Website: lowes
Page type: review-order
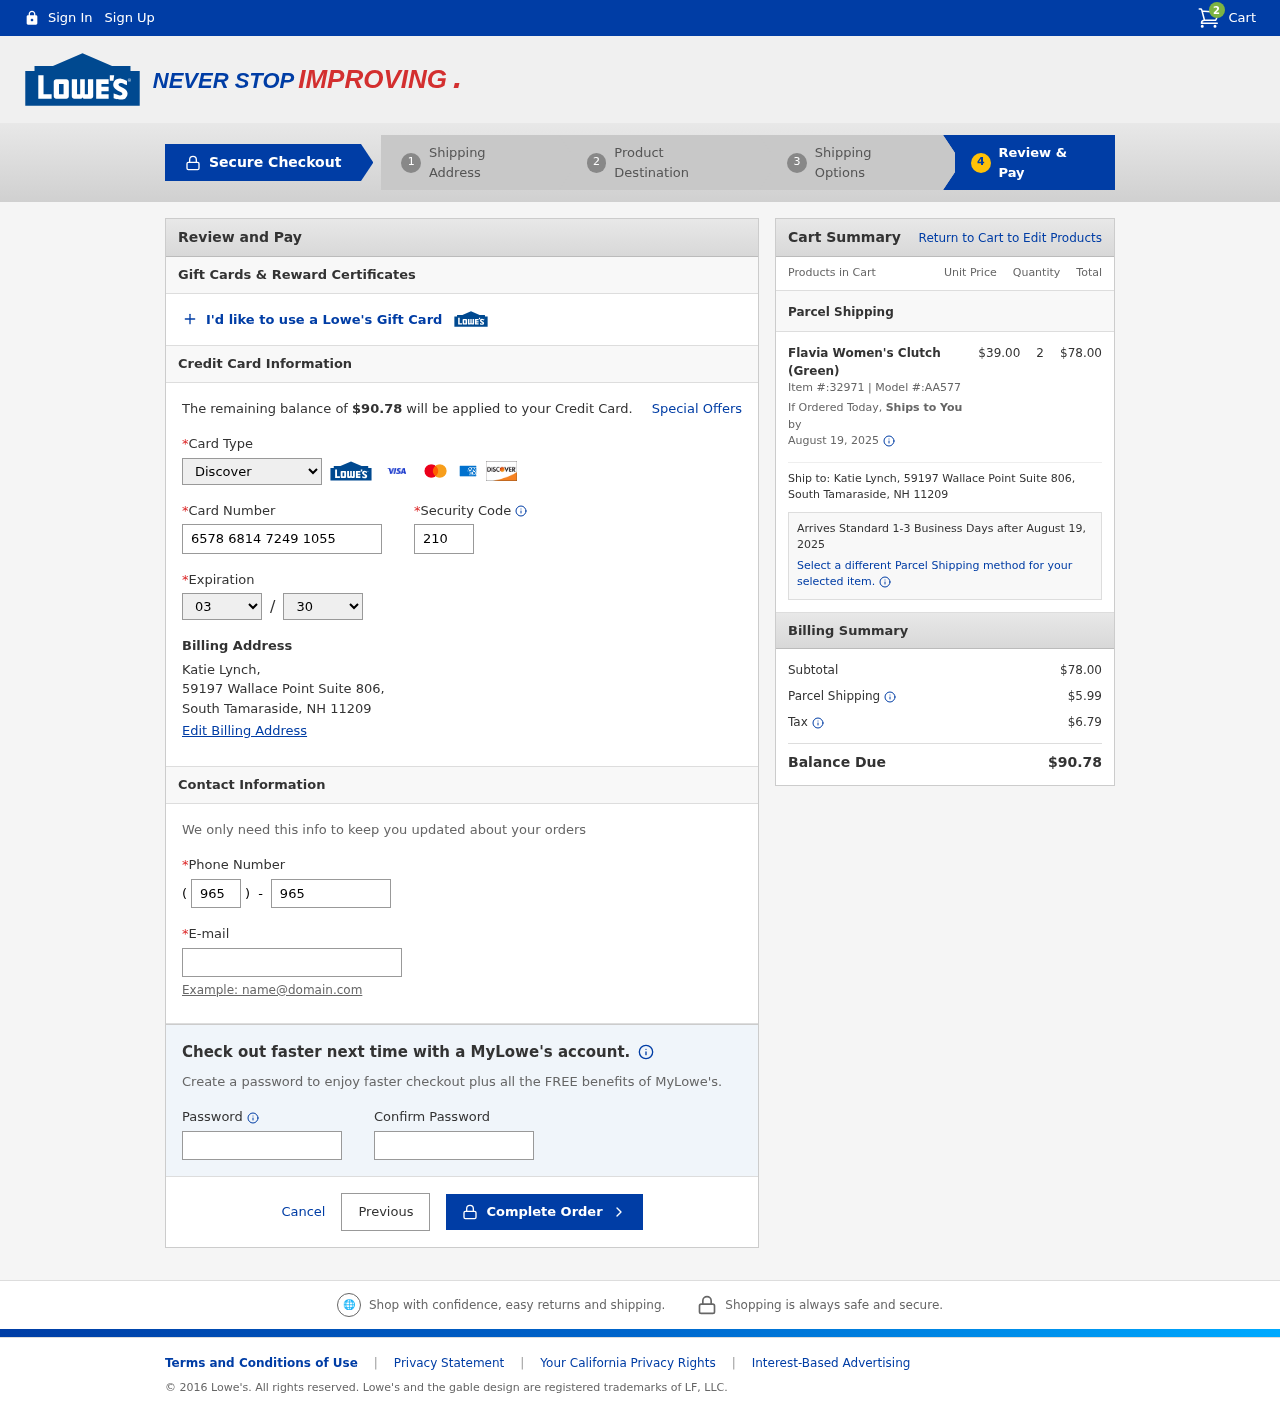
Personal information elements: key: PII_CARD_CVV
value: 210
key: PII_CARD_EXPIRY_MONTH
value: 03
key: PII_CARD_EXPIRY_YEAR
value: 30
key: PII_CARD_NUMBER
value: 6578 6814 7249 1055
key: PII_CARD_TYPE
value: Discover
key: PII_CITY
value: South Tamaraside
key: PII_EMAIL
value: katie.lynch@yahoo.com
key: PII_FULLNAME
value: Katie Lynch,
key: PII_PHONE
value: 9659218810
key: PII_PHONE_AREA
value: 965
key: PII_POSTCODE
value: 11209
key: PII_STATE_ABBR
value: NH
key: PII_STREET
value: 59197 Wallace Point Suite 806
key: PII_STREET
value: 59197 Wallace Point Suite 806,
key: PII_FULLNAME2
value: Katie Lynch
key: PII_POSTCODE_FULL
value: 11209
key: PII_CITY_STATE
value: South Tamaraside, NH
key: PII_CITY_STATE_ZIP
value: South Tamaraside, NH 11209
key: PII_POSTCODE_NUMERIC
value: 11209
Product elements: key: PRODUCT1_NAME
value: Flavia Women's Clutch (Green)
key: PRODUCT1_PRICE
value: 39
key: PRODUCT1_QUANTITY
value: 2
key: PRODUCT1_ITEM_NUMBER
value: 32971
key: PRODUCT1_MODEL_NUMBER
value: AA577
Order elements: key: ORDER_NUM_ITEMS
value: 2
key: ORDER_TOTAL
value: $90.78
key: ORDER_SHIPPING_DATE
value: August 19, 2025
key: ORDER_SUBTOTAL
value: $78.00
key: ORDER_SHIPPING_DATE2
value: August 19, 2025
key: ORDER_SUBTOTAL2
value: $78.00
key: ORDER_SHIPPING_COST
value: $5.99
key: ORDER_TAX
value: $6.79